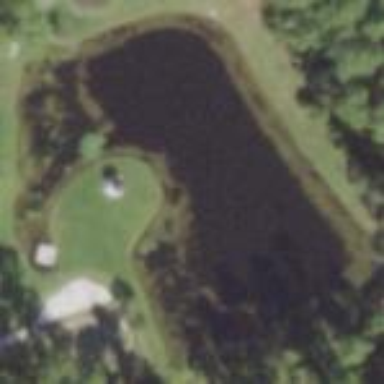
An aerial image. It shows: Peaceful pond surrounded by nature.